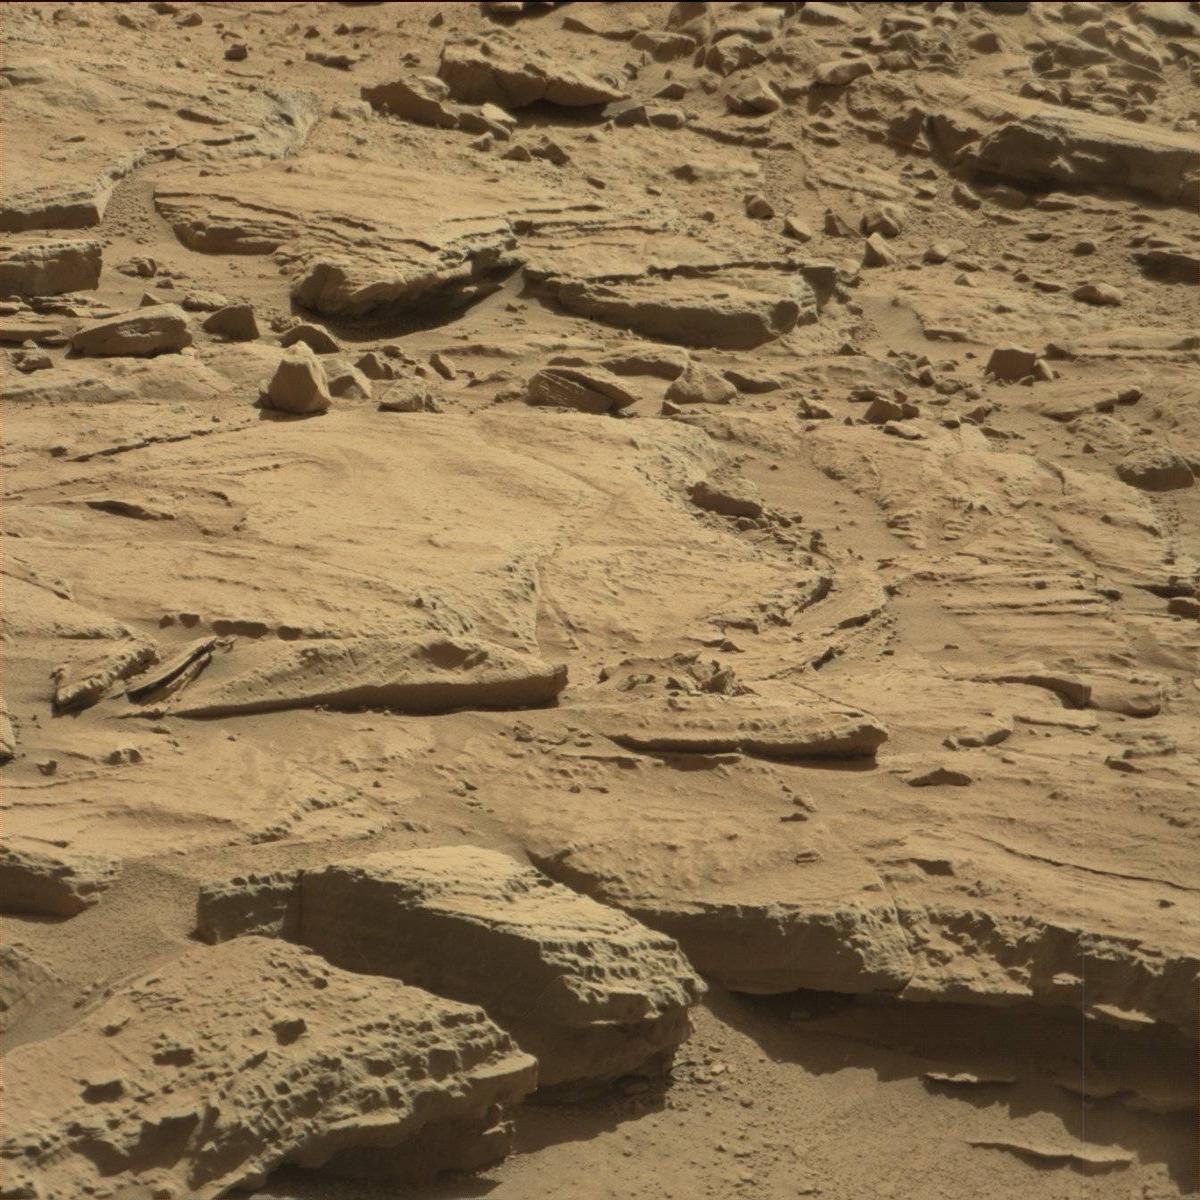
Terrain classes present: Bedrock, Sand / Soil